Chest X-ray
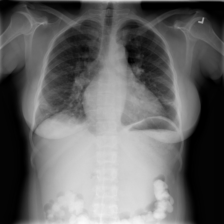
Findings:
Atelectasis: negative
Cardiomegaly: positive
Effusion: positive
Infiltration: negative
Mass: negative
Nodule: negative
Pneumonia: negative
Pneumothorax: negative
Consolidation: positive
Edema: negative
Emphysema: negative
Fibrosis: negative
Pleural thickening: negative
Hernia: negative